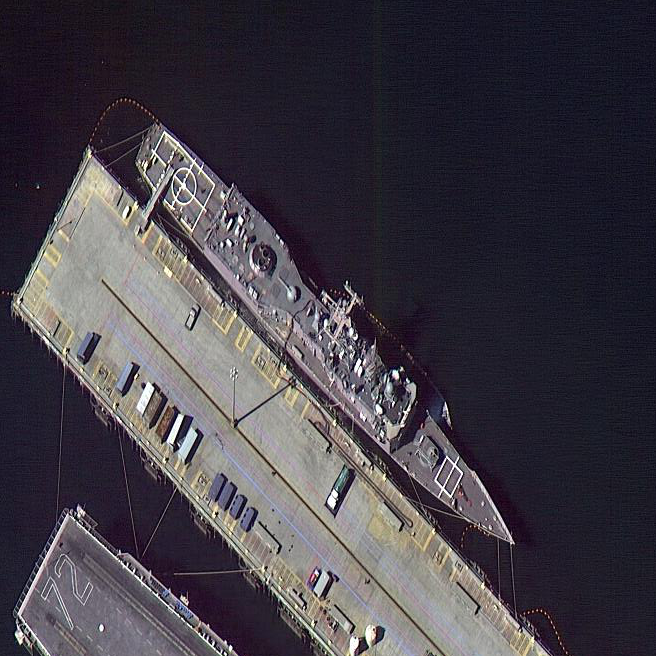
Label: cruiser